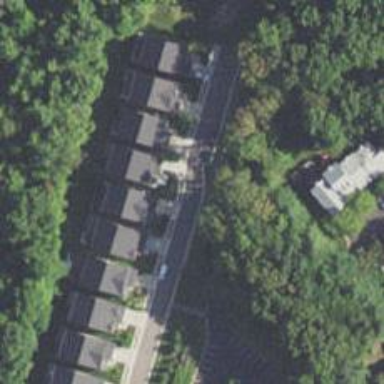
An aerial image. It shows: Residential road with asphalt surface and sidewalk on the left.